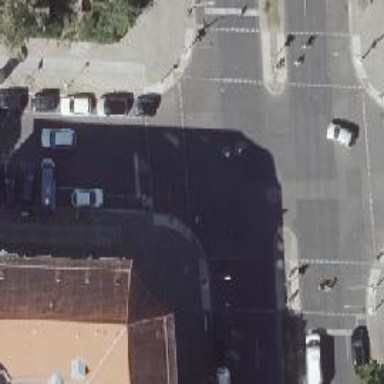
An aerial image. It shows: Road with traffic signals.